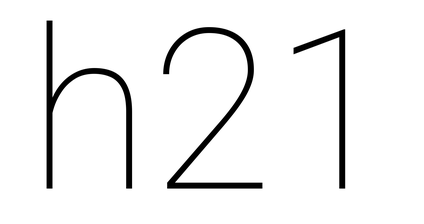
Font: Roboto_Thin